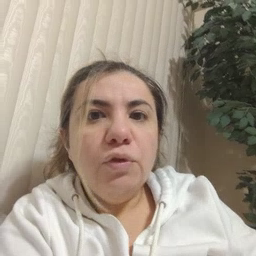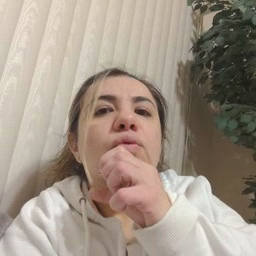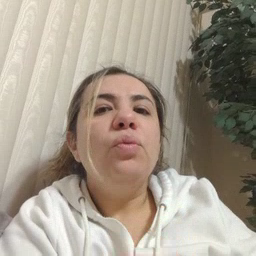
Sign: old